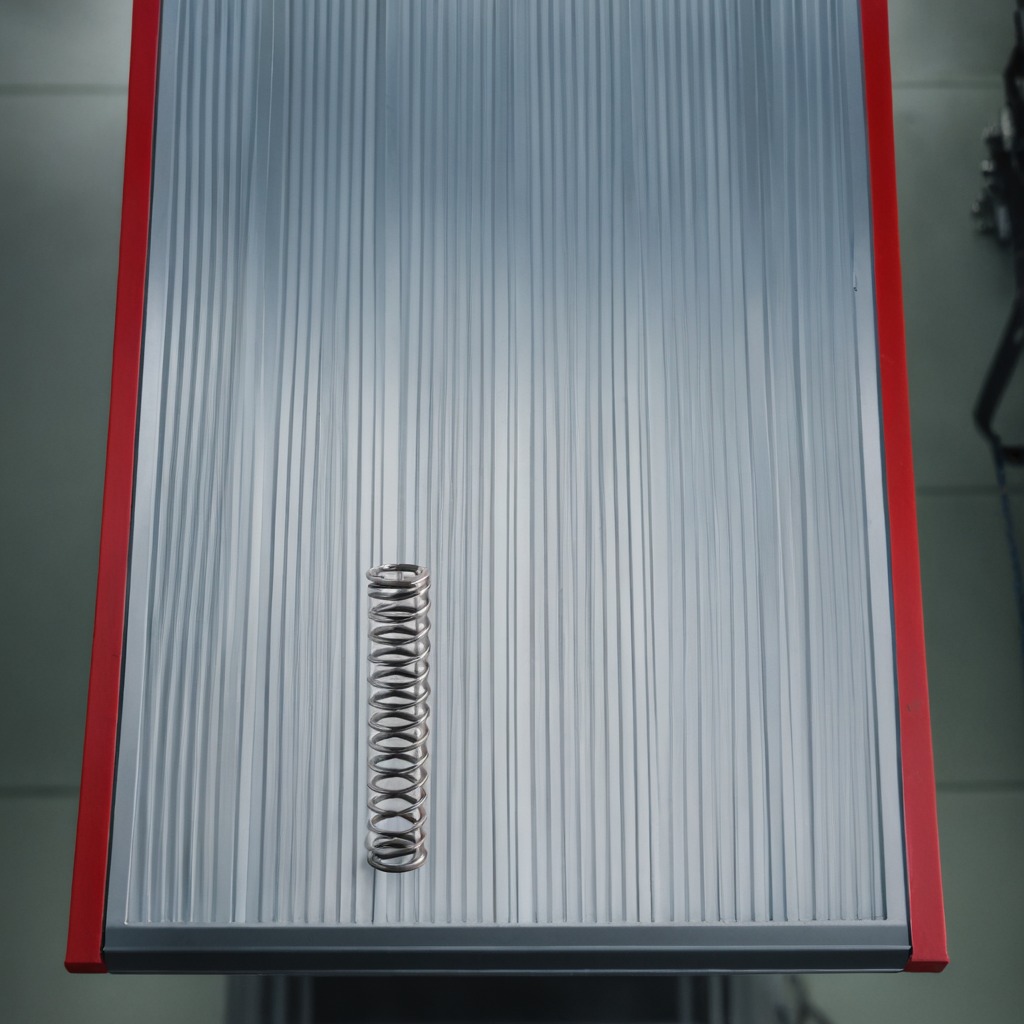
A coiled metal spring is lying on the toolbox surface.